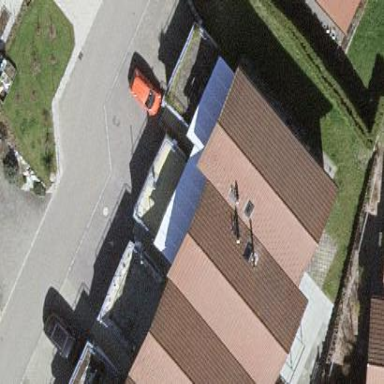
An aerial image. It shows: Building with gabled roof.